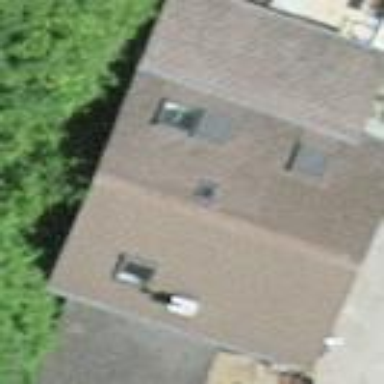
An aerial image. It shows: Simple house.